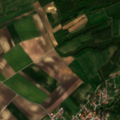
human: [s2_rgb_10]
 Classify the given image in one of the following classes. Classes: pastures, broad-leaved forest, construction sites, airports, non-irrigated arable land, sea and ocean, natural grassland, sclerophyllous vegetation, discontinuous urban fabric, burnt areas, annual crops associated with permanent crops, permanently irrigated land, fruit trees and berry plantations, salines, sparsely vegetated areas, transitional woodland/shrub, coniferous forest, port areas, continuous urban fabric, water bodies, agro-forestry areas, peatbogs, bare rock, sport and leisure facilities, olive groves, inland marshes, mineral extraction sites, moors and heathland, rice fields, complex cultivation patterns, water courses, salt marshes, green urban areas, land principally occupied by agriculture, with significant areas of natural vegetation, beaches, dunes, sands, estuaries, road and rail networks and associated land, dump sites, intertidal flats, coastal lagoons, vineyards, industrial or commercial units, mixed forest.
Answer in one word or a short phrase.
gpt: discontinuous urban fabric, non-irrigated arable land, land principally occupied by agriculture, with significant areas of natural vegetation, broad-leaved forest